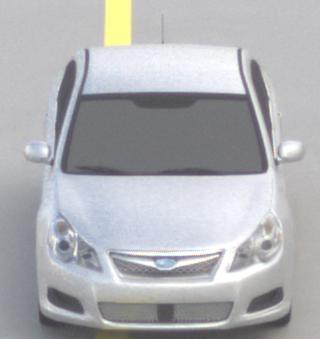
Make: Subaru
Model: Legacy 2.0R
Detailed model: Legacy (IV) Limousine
Model produced from: 2007/09
Model produced until: 2008/10
Doors: 4
Color: white
Road condition: dry road
Daytime: morning or afternoon
Contrast: low contrast